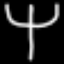
Label: fork